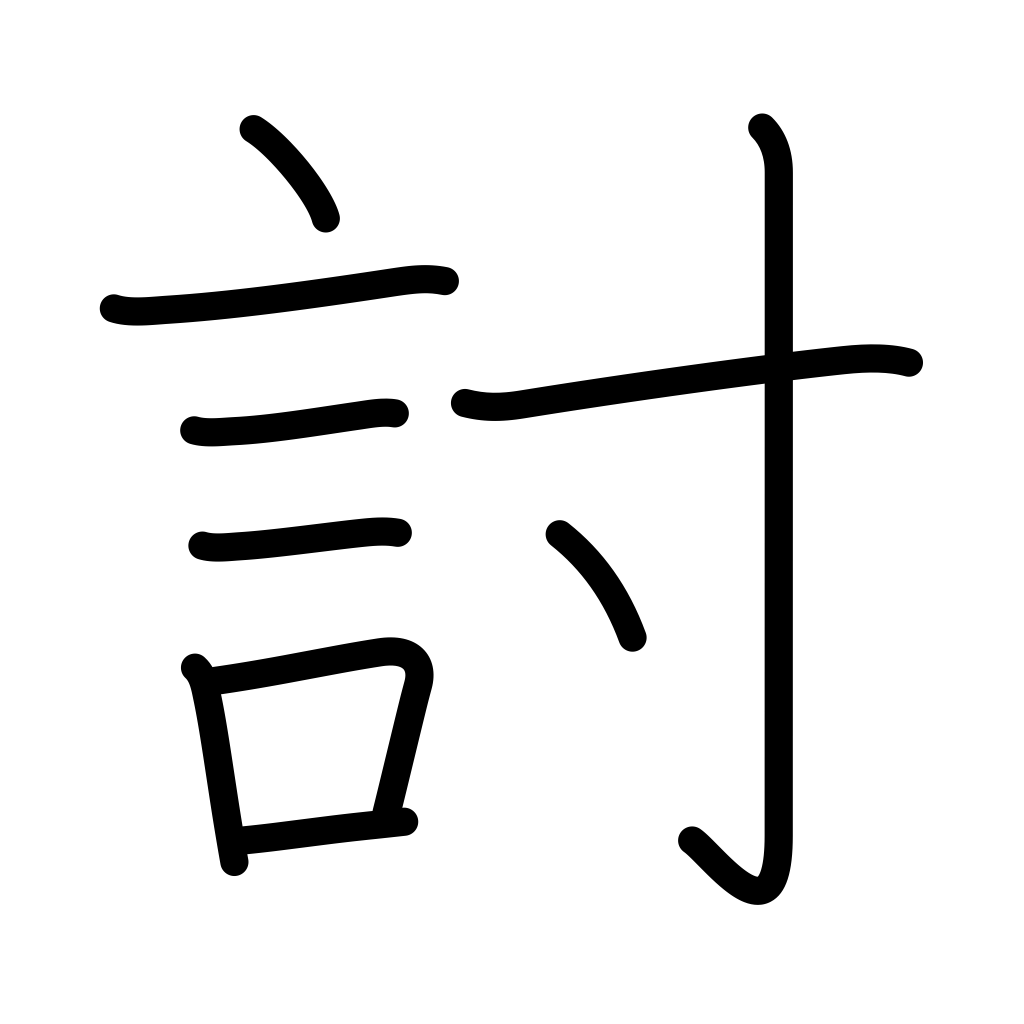
Meaning: chastise, attack, defeat, destroy, conquer